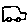
Label: car